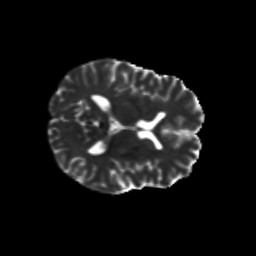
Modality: T2w
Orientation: axial
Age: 48
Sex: female
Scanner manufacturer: siemens
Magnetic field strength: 3 T
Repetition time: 8.6 s
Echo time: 0.095 s